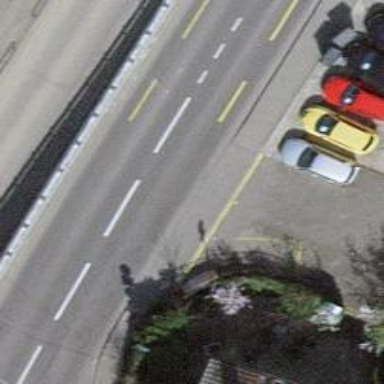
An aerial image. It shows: Tertiary road with asphalt surface including cycle lane.